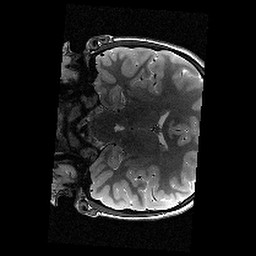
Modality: T2w
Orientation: coronal
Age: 12
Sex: female
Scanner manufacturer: siemens
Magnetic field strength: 3 T
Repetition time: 9.23 s
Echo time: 0.067 s